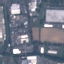
Land use / land cover: Industrial